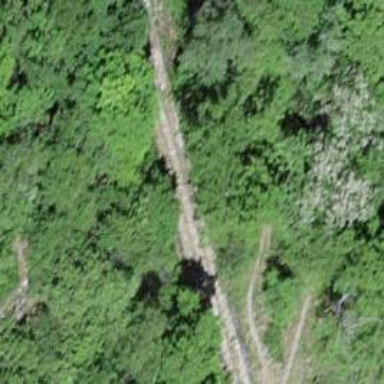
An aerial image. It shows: Path with excellent trail visibility.